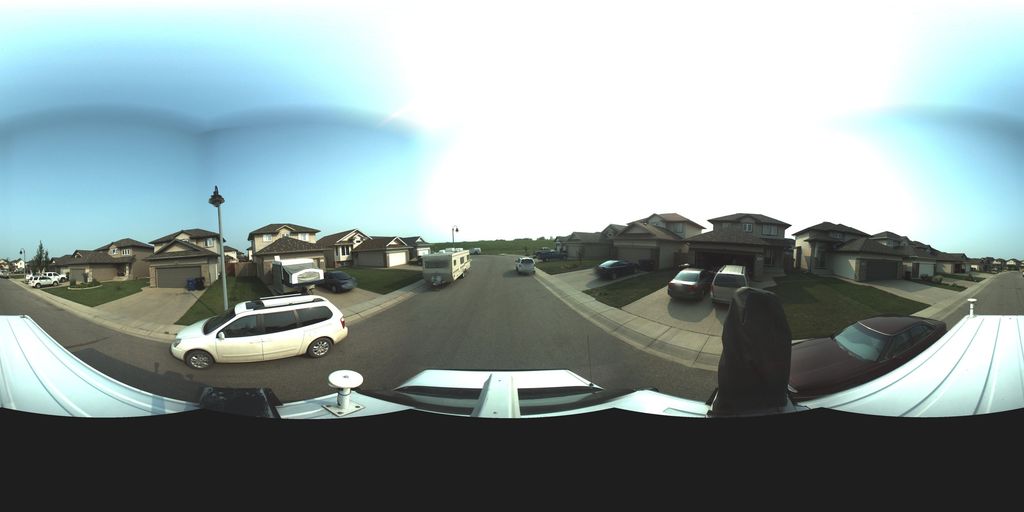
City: saskatoon